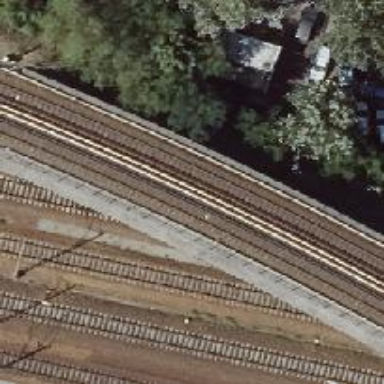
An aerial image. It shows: Bridge used by the electrified light rail system.